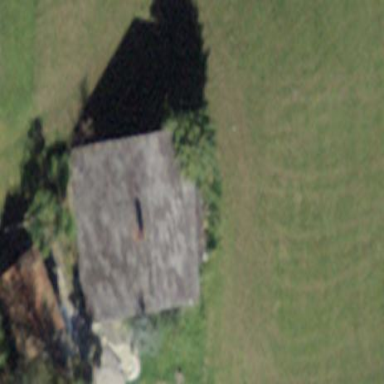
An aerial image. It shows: Farm building.